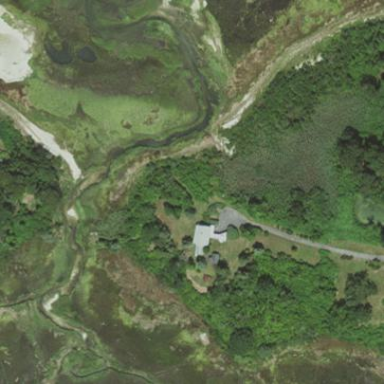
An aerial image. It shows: Marshy wetland area.